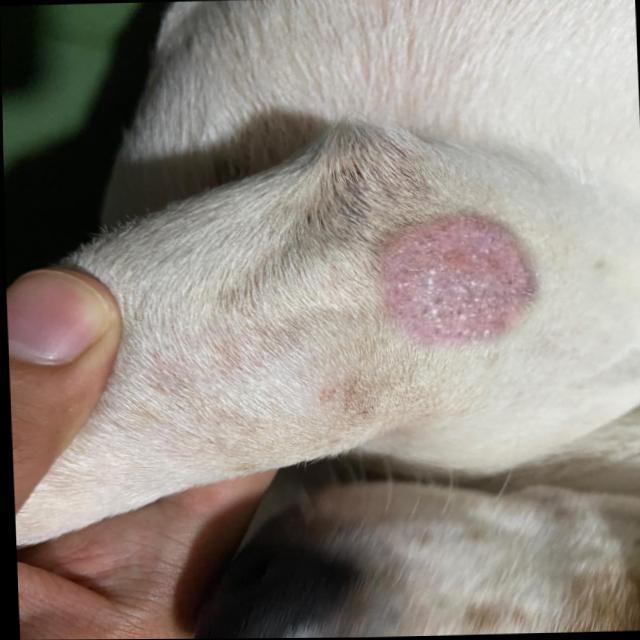
Canine ringworm (Dermatophytosis) — fungal infection caused by Microsporum or Trichophyton. Presents with circular alopecia, scaling, crusting, and broken hairs.